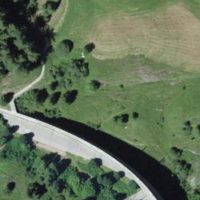
EUNIS habitat code: 26
Species observed at this site:
Hesperia comma
Papilio machaon
Araneus diadematus
Pseudochorthippus parallelus
Picromerus bidens
Aculepeira ceropegia
Phyteuma scheuchzeri